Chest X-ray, AP view. Patient: 50 years old, sex M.
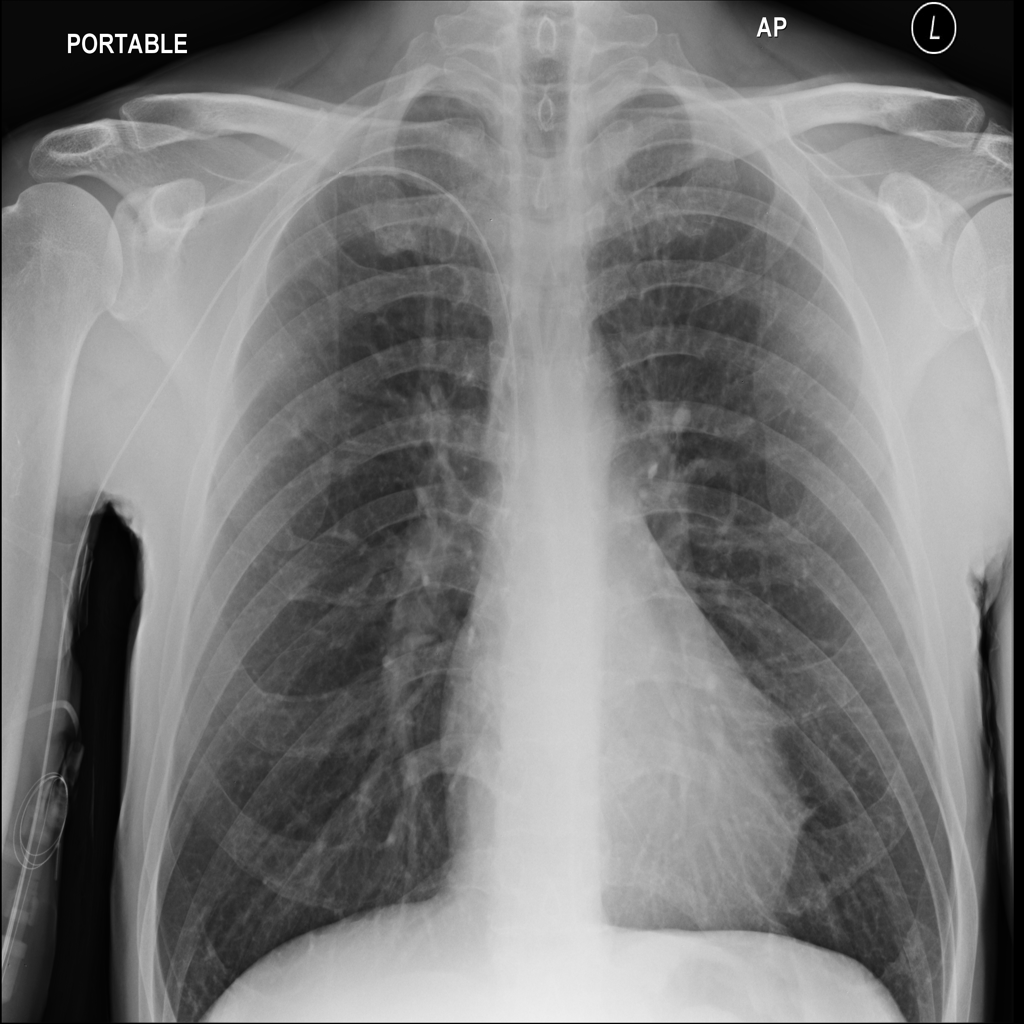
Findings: No Finding